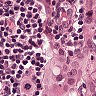
Metastatic tissue present: yes